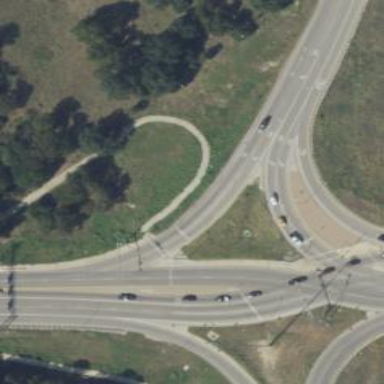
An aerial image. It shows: Primary link highway at Diverging Diamond Interchange (DDI) junction.